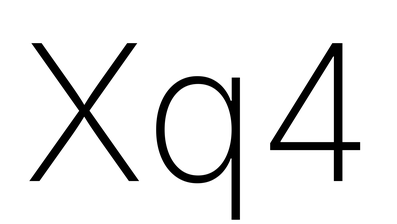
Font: Inter_ExtraLight